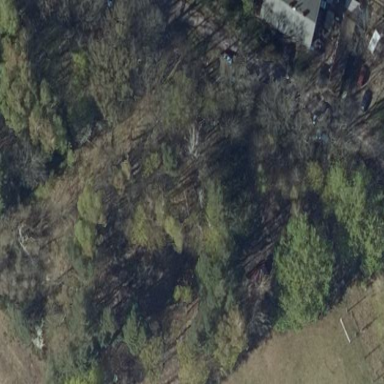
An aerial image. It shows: Mixed forest with variety of leaf types and cycles.